Question: Count the number of objects in the diagram.
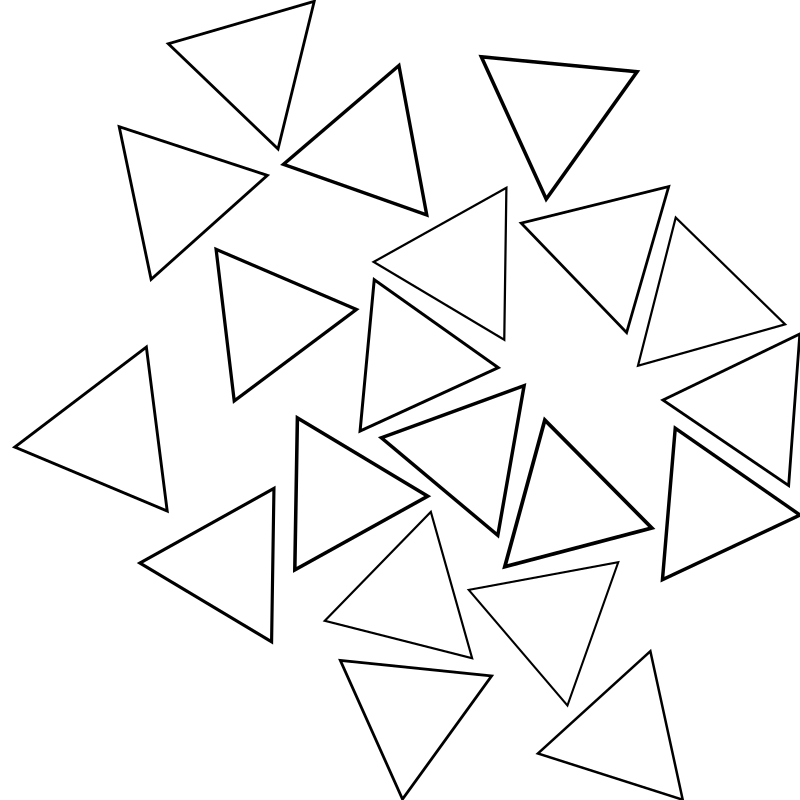
Answer: 20